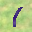
Label: 1